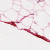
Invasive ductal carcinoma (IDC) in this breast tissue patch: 0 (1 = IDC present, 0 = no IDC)